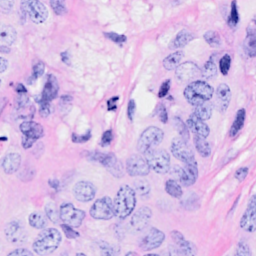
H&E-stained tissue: Breast